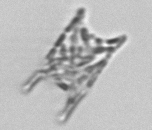
Label: Eucampia